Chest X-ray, AP view. Patient: 68 years old, sex F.
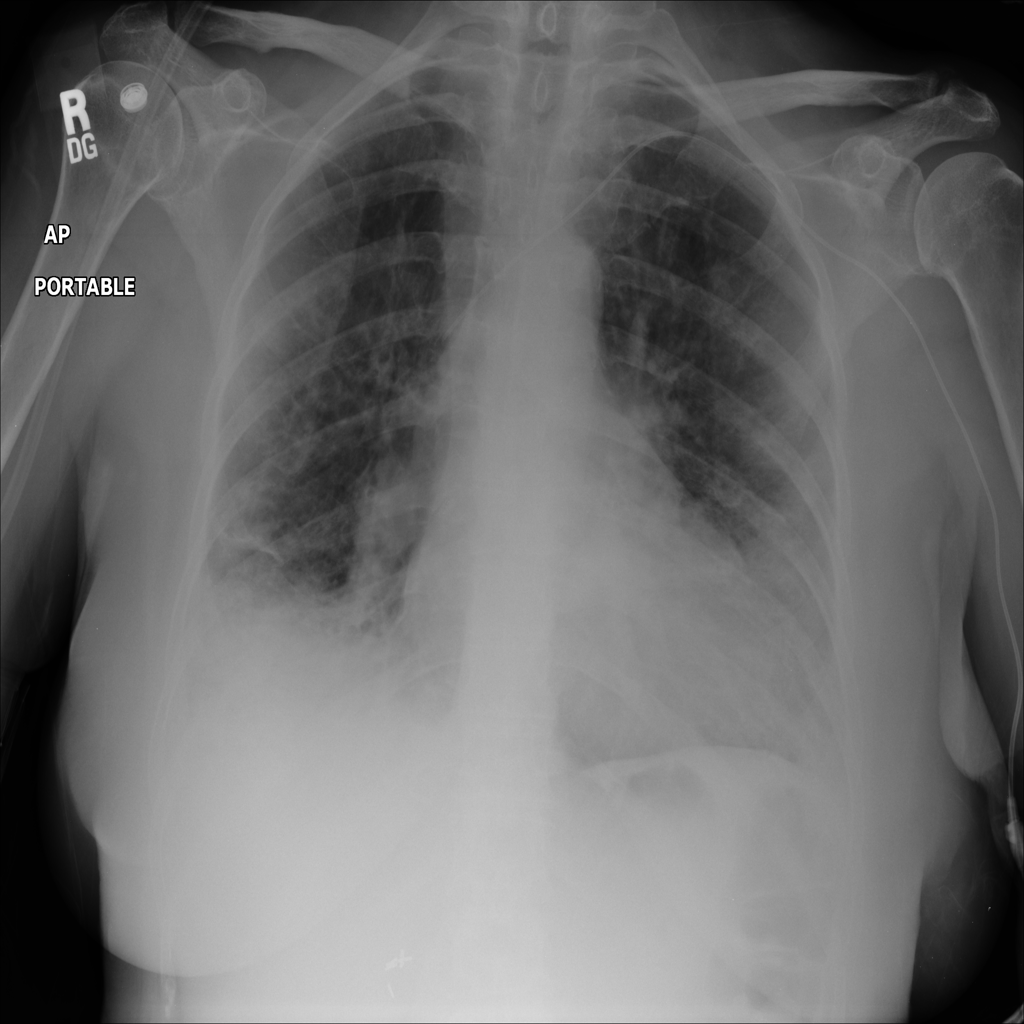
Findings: Consolidation